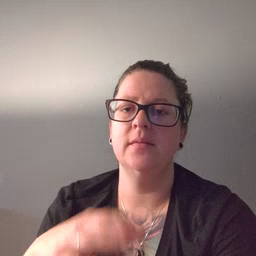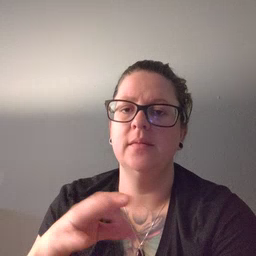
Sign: snack